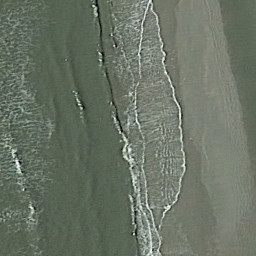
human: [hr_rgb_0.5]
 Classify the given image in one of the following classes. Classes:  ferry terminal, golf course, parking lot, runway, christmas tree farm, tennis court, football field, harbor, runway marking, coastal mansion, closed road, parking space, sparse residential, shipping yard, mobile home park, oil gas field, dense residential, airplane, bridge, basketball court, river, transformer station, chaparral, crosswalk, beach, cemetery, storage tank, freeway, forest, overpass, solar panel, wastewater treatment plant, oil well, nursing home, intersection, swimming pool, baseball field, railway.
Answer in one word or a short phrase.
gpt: beach